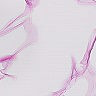
Metastatic tissue present: no